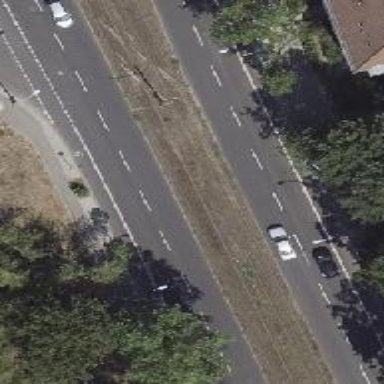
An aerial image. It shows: Secondary road with asphalt surface. There is kerb separating the cycleway on the right side.